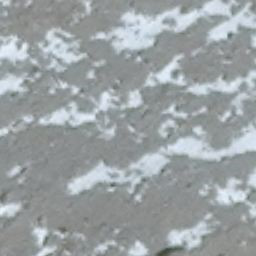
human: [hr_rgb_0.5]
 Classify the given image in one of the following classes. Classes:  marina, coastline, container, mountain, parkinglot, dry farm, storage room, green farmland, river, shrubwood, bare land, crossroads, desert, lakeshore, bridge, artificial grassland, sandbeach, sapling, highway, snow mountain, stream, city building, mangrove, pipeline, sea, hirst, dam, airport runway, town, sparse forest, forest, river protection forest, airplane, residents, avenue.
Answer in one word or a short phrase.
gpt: snow mountain